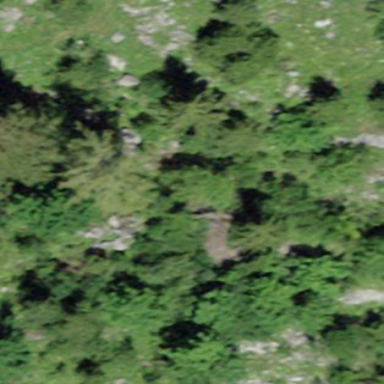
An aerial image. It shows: Forest area.